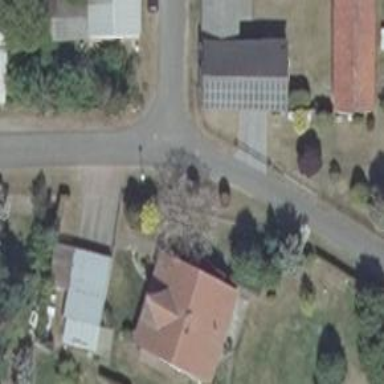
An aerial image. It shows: Residential road with asphalt surface.